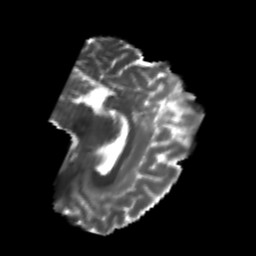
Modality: T2w
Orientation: sagittal
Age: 25
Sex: male
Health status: healthy
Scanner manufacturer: philips
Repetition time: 7.391 s
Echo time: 0.08599 s